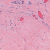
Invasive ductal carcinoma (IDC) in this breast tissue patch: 0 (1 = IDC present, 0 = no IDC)